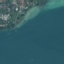
Label: SeaLake